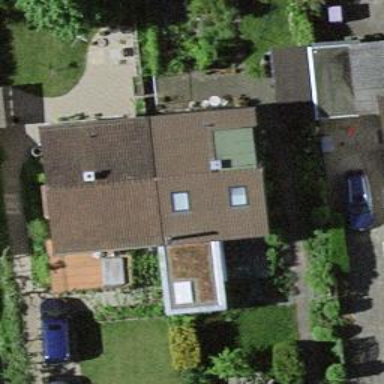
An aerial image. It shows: Semidetached house.